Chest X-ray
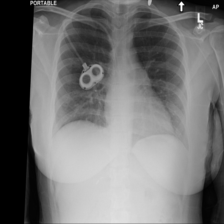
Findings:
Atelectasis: negative
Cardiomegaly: negative
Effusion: negative
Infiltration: negative
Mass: negative
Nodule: negative
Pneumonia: negative
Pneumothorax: negative
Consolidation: negative
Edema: negative
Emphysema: negative
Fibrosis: negative
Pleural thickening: negative
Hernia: negative